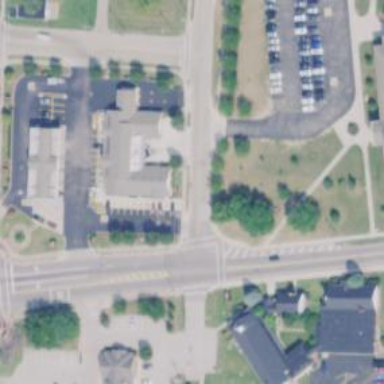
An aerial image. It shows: Marked crossing with lines on the road.